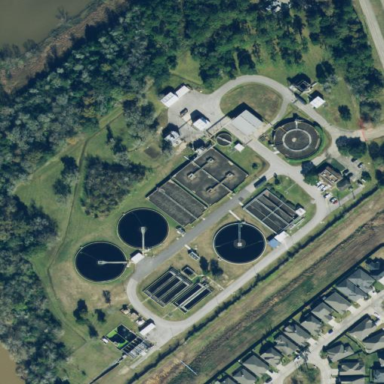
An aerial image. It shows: View of wastewater plant.